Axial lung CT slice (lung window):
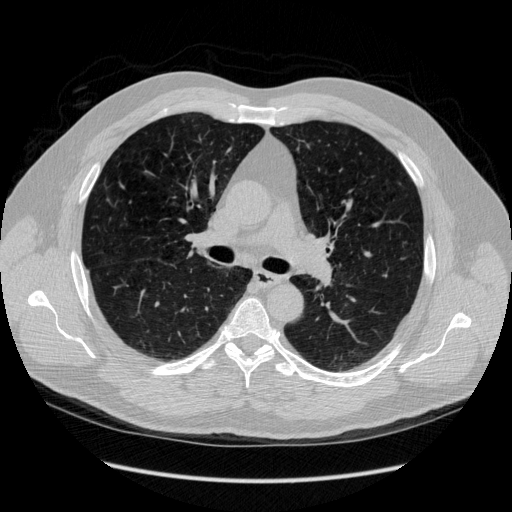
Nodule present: no